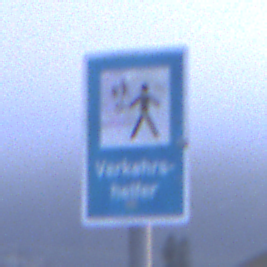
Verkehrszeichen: Verkehrshelfer
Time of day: SunriseSunset
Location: Outdoor (Urban)
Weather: Overcast
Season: NotSpecified
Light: Natural